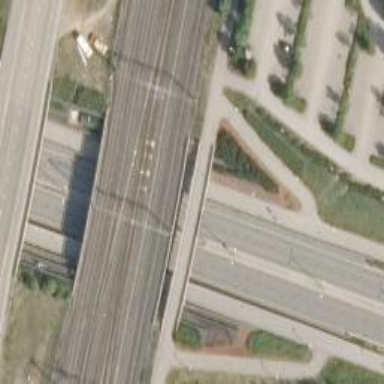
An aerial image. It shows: Bridge with continuous railway tracks that are electrified through contact line.